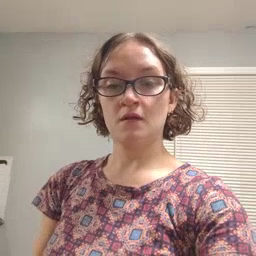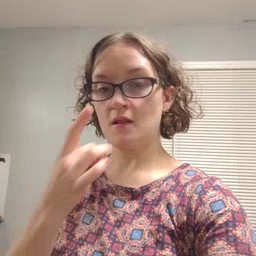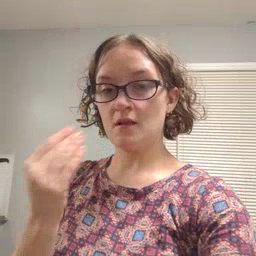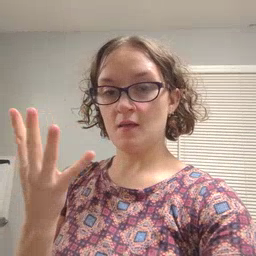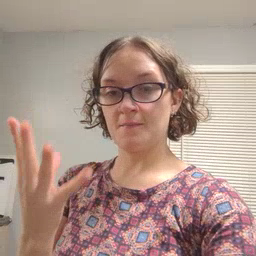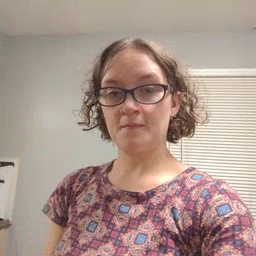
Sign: lamp